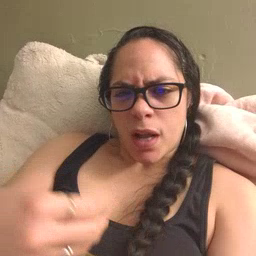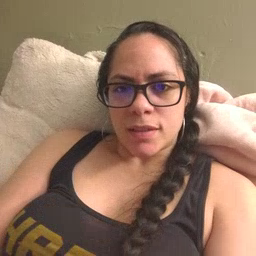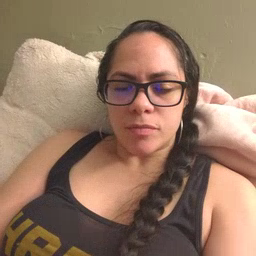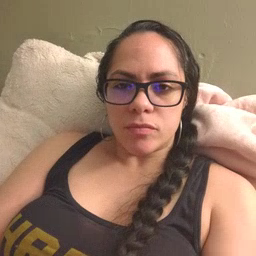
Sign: white